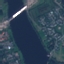
Land use / land cover: River